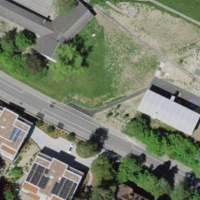
EUNIS habitat code: 25
Species observed at this site:
Silene latifolia
Grus grus